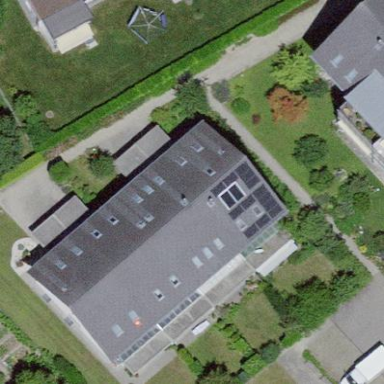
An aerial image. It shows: Terrace building.